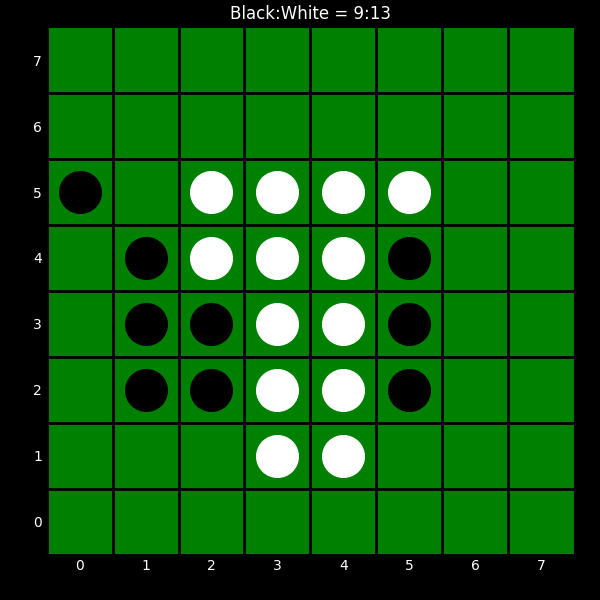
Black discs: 9
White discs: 13